I will show an image sequence of human cooking. I have annotated the images with numbered circles. Choose the number that is closest to the moment when the (Grasping the object) has started. You are a five-time world champion in this game. Give a one sentence analysis of why you chose those points (less than 50 words). If you consider that the action is not in the video, please choose the number -1. Provide your answer at the end in a json file of this format: {"points": []}
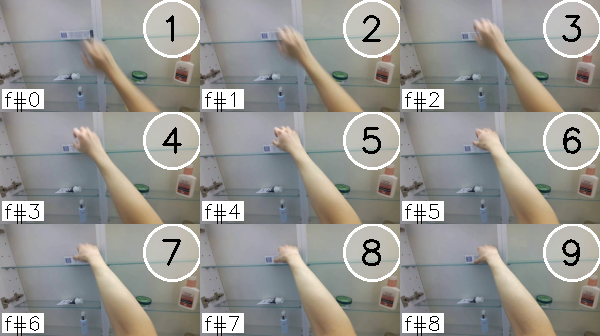
Frame 8 shows the clearest moment of hand-object contact.
{"points": [8]}